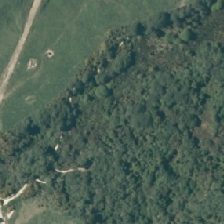
Land cover: broadleaved_indigenous_hardwood